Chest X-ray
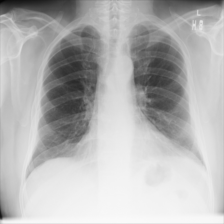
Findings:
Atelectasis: negative
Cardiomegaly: negative
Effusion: negative
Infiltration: negative
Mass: negative
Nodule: negative
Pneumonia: negative
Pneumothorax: negative
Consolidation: negative
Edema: negative
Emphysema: negative
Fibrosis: negative
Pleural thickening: negative
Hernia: negative